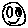
Label: smiley face